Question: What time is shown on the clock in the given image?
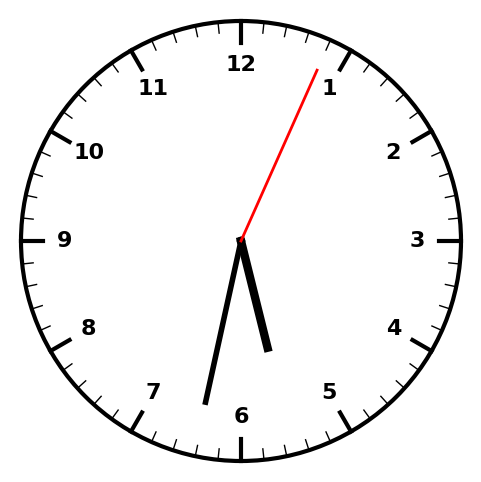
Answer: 05:32:04